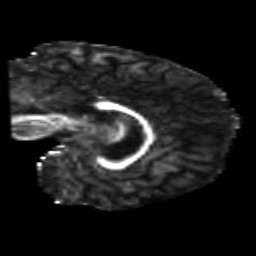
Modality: FA
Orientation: sagittal
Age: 35
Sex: female
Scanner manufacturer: siemens
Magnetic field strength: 3 T
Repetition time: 1.8 s
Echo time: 0.07 s